Question: I am having trouble with a menu bar that I am making. It seems that there is a gap between the menu items and for the life of me I do not understand what the reason for this is.
As a description to the screenshot below, the first link (home) is the current page and it is highlighted. The second link (page1) is a hover effect while my cursor is over this item. You will notice that there is a gap (what on earth is causing this?!) between these two items that shows the background color of div that contains the menu.
It may be worthwhile to note that I am using the latest version of firefox.
Here is a screenshot of my problem:

Here is the html for the list:
'''
<div class="nav">
<ul>
<li class="selectedPage"><a href="#">HOME</a></li>
<li><a href="#">PAGE1</a></li>
<li><a href="#">PAGE2</a></li>
</ul>
<!-- end .nav --></div>
'''
And here is the css:
'''
div.nav {
width: 750px;
background: #52b5f0; /* Old browsers */
/* IE9 SVG, needs conditional override of 'filter' to 'none' */
background: url(data:image/svg+xml;base64,PD94bWwgdmVyc2lvbj0iMS4wIiA/Pgo8c3ZnIHhtbG5zPSJodHRwOi8vd3d3LnczLm9yZy8yMDAwL3N2ZyIgd2lkdGg9IjEwMCUiIGhlaWdodD0iMTAwJSIgdmlld0JveD0iMCAwIDEgMSIgcHJlc2VydmVBc3BlY3RSYXRpbz0ibm9uZSI+CiAgPGxpbmVhckdyYWRpZW50IGlkPSJncmFkLXVjZ2ctZ2VuZXJhdGVkIiBncmFkaWVudFVuaXRzPSJ1c2VyU3BhY2VPblVzZSIgeDE9IjAlIiB5MT0iMCUiIHgyPSIwJSIgeTI9IjEwMCUiPgogICAgPHN0b3Agb2Zmc2V0PSI1JSIgc3RvcC1jb2xvcj0iIzUyYjVmMCIgc3RvcC1vcGFjaXR5PSIxIi8+CiAgICA8c3RvcCBvZmZzZXQ9IjQ5JSIgc3RvcC1jb2xvcj0iIzM2OTlkMCIgc3RvcC1vcGFjaXR5PSIxIi8+CiAgICA8c3RvcCBvZmZzZXQ9Ijk1JSIgc3RvcC1jb2xvcj0iIzE5NjM4YSIgc3RvcC1vcGFjaXR5PSIxIi8+CiAgPC9saW5lYXJHcmFkaWVudD4KICA8cmVjdCB4PSIwIiB5PSIwIiB3aWR0aD0iMSIgaGVpZ2h0PSIxIiBmaWxsPSJ1cmwoI2dyYWQtdWNnZy1nZW5lcmF0ZWQpIiAvPgo8L3N2Zz4=);
background: -moz-linear-gradient(top, #52b5f0 5%, #3699d0 49%, #19638a 95%); /* FF3.6+ */
background: -webkit-gradient(linear, left top, left bottom, color-stop(5%,#52b5f0), color-stop(49%,#3699d0), color-stop(95%,#19638a)); /* Chrome,Safari4+ */
background: -webkit-linear-gradient(top, #52b5f0 5%,#3699d0 49%,#19638a 95%); /* Chrome10+,Safari5.1+ */
background: -o-linear-gradient(top, #52b5f0 5%,#3699d0 49%,#19638a 95%); /* Opera 11.10+ */
background: -ms-linear-gradient(top, #52b5f0 5%,#3699d0 49%,#19638a 95%); /* IE10+ */
background: linear-gradient(to bottom, #52b5f0 5%,#3699d0 49%,#19638a 95%); /* W3C */
filter: progid:DXImageTransform.Microsoft.gradient( startColorstr='#52b5f0', endColorstr='#19638a',GradientType=0 ); /* IE6-8 */
}
div.nav ul {
list-style: none; /* this removes the list marker */
}
div.nav li {
display: inline-block;
}
div.nav li.selectedPage {
background: #41ff5f;
}
div.nav li.selectedPage a {
color: #10653b;
}
div.nav a, div.nav a:visited {
padding: 5px;
display: block;
width: 120px;
text-decoration: none;
color: #FFFFFF;
font-weight: bold;
text-align: center;
}
div.nav a:hover, div.nav a:active, div.nav a:focus {
background: #41ff5f;
color: #10653b;
}
'''
EDIT:
I do have this in place earlier in the css:
'''
ul, li {
padding: 0;
margin: 0;
}
'''
---
JsFiddle Link:
<URL>
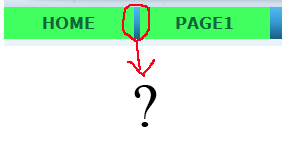
Answer: The gap is caused by the tabs and line feeds separating your list items; inline block elements (or any element that participates within the <URL> are sensitive to their structure in your HTML.
You can either <URL>:
'''
<ul>
<li class="selectedPage"><a href="#">HOME</a></li><li><a href="#">PAGE1</a></li<li><a href="#">PAGE2</a></li>
</ul>
'''
Use comments:
'''
<div class="nav">
<ul>
<li class="selectedPage"><a href="#">HOME</a></li><!--
--><li><a href="#">PAGE1</a></li><!--
--><li><a href="#">PAGE2</a></li><!--
--></ul>
<!-- end .nav --></div>
'''
Leave the HTML alone and use 'float' <URL>:
'''
.nav ul li {
float: left;
/*display: inline-block;*/
}
.nav ul {
overflow: hidden;
}
'''
Or set 'font-size: 0;' on the parent and <URL> on the 'li'
'''
.nav ul {
font-size: 0;
}
.nav li {
display: inline-block;
font-size: 16px;
}
'''
---
<URL>